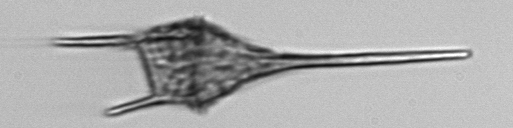
Label: Tripos_lineatus